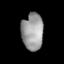
Tissue: skin
Cell type: Epithelial cells
Senescence score: 0.2274
Nuclear area (px): 783
Mean DAPI intensity: 155.16